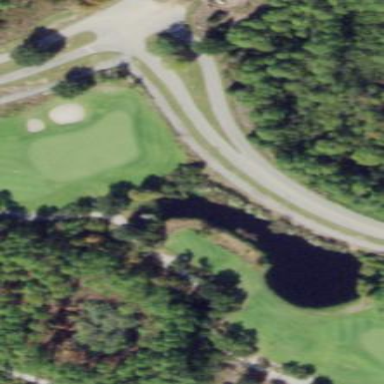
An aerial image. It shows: Water hazard in golf course. The hazard is natural water feature.